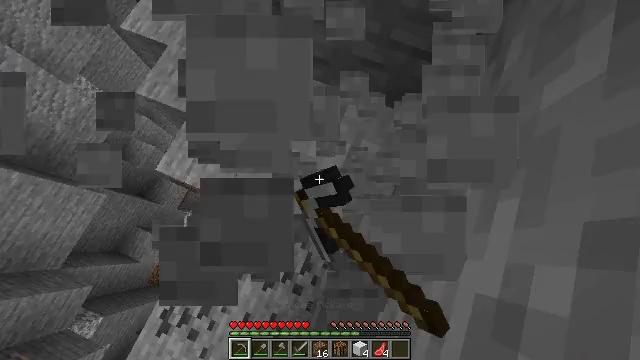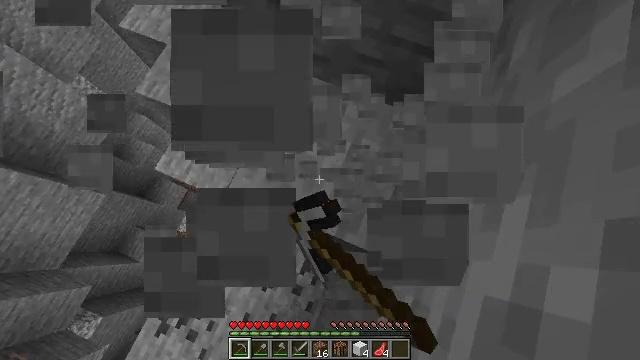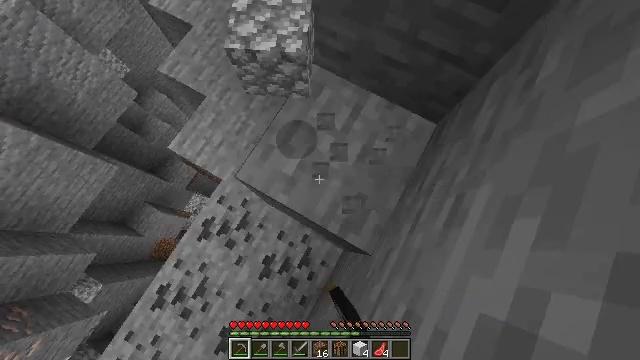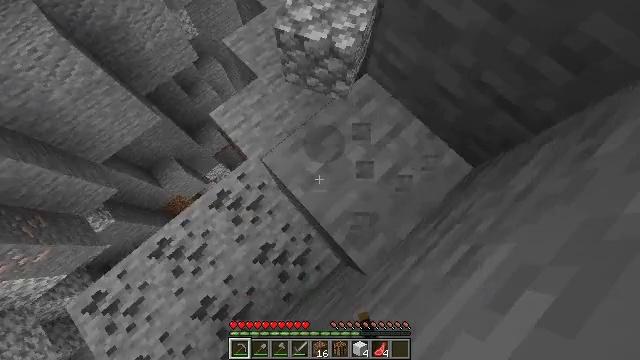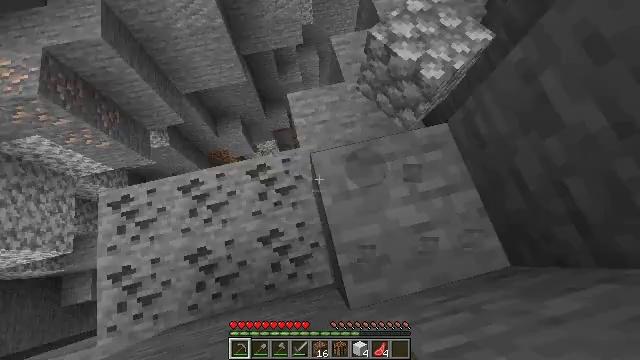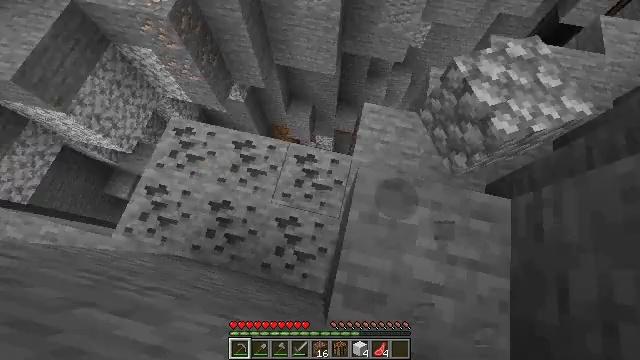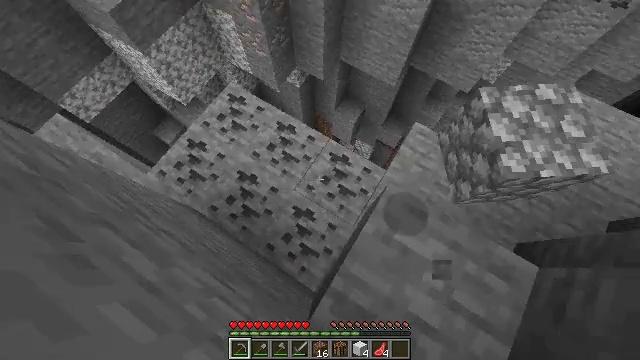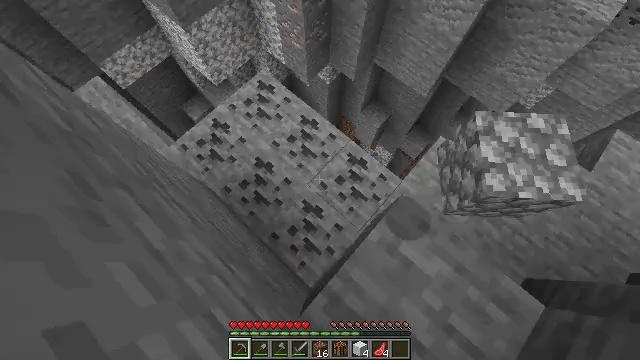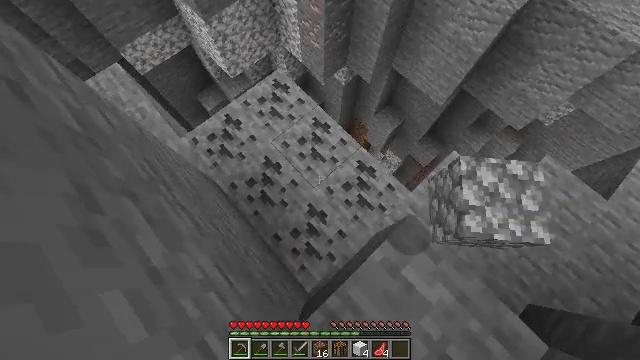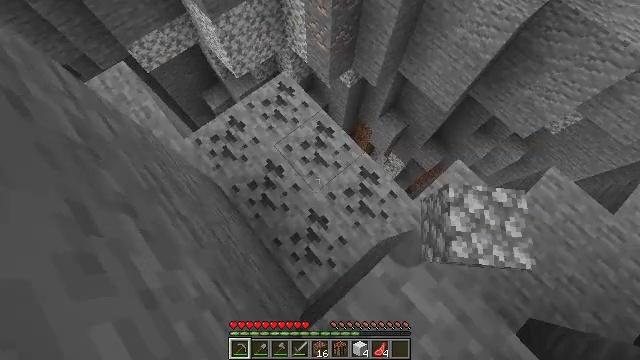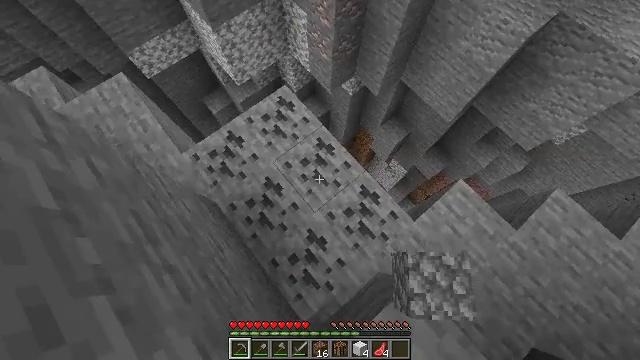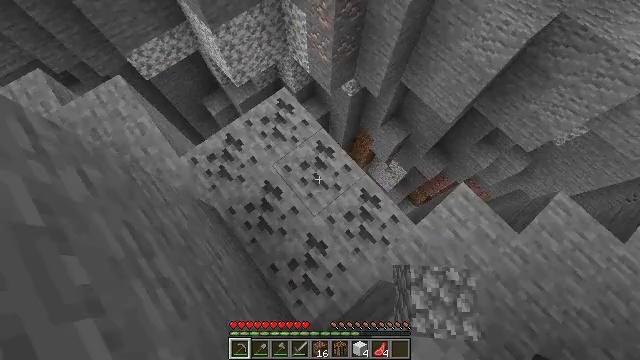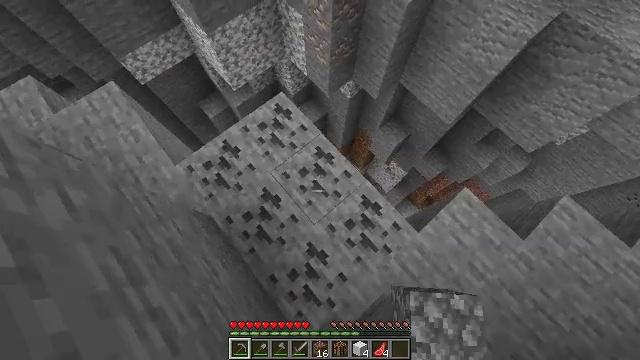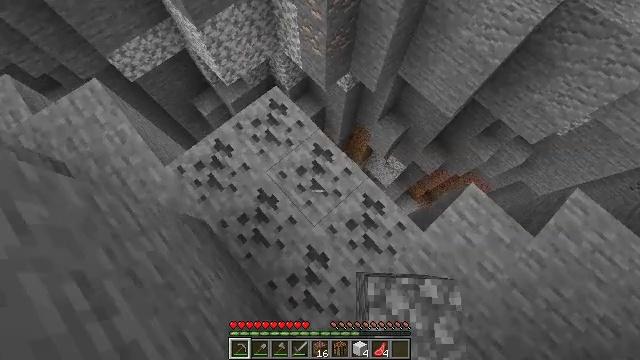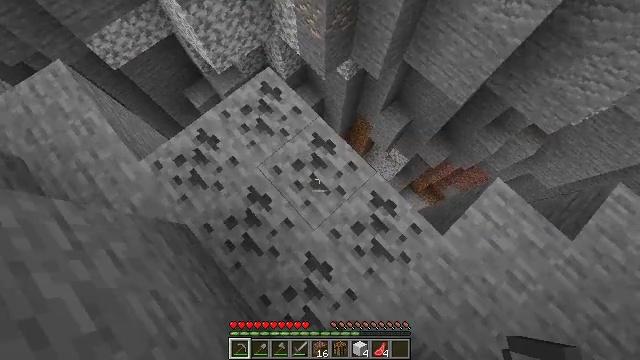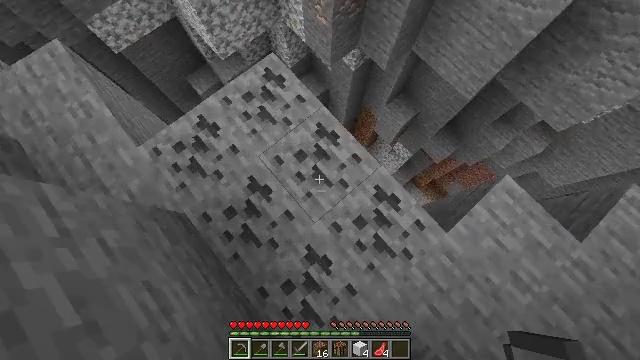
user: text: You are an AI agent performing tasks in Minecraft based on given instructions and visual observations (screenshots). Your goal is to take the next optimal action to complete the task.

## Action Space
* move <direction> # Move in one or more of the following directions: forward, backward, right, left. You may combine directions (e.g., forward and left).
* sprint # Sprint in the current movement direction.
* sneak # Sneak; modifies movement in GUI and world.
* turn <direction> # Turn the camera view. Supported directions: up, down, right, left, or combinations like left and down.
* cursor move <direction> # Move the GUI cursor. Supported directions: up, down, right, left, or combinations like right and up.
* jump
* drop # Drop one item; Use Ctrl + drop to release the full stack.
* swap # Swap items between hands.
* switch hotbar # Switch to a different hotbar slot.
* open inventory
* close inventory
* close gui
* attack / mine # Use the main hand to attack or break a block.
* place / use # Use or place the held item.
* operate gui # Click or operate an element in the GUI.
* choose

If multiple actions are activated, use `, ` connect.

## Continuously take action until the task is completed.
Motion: motion action
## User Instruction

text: Break the coal ore to collect coal.
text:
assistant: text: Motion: attack / mine
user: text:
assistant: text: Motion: turn left, attack / mine
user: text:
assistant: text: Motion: turn left
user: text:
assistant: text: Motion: turn left and up
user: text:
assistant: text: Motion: turn left and up
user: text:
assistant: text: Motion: turn left
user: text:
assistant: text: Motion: turn left
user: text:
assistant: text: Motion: move forward, turn left
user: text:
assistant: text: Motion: move forward, turn left
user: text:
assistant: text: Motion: move forward
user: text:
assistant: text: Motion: move forward
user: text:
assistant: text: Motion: no_op
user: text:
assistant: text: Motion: turn right and down
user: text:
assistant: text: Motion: turn down
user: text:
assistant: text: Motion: move left, turn left and down
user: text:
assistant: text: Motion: move left
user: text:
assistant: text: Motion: move forward and move left
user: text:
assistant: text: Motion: move forward and move left
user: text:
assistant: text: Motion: move forward
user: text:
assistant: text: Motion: move forward
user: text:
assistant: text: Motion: move forward, turn left
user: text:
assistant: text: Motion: turn left
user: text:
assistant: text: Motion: move left, turn left
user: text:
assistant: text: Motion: move left
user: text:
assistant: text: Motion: move left
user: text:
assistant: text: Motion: move left
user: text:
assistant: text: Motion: no_op
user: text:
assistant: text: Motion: no_op
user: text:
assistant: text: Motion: turn right
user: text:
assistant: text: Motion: turn right